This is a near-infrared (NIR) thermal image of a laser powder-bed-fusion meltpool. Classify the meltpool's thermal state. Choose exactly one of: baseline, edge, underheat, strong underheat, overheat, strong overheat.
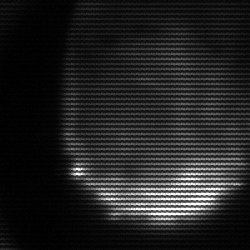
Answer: edge